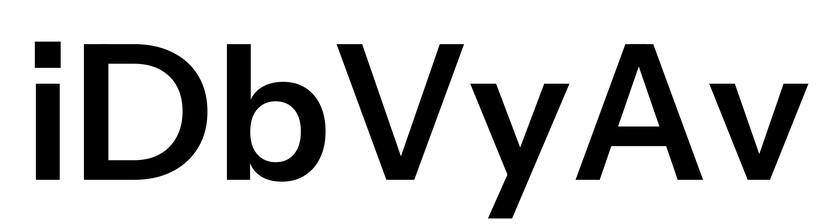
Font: InstrumentSans_SemiBold